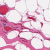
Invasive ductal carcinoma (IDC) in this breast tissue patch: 0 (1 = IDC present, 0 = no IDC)